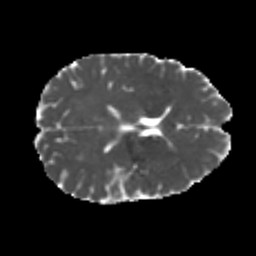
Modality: MD
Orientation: axial
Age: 21
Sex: male
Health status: healthy
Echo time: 0.074 s